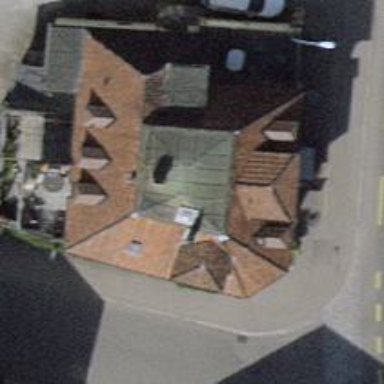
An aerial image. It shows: Pub.